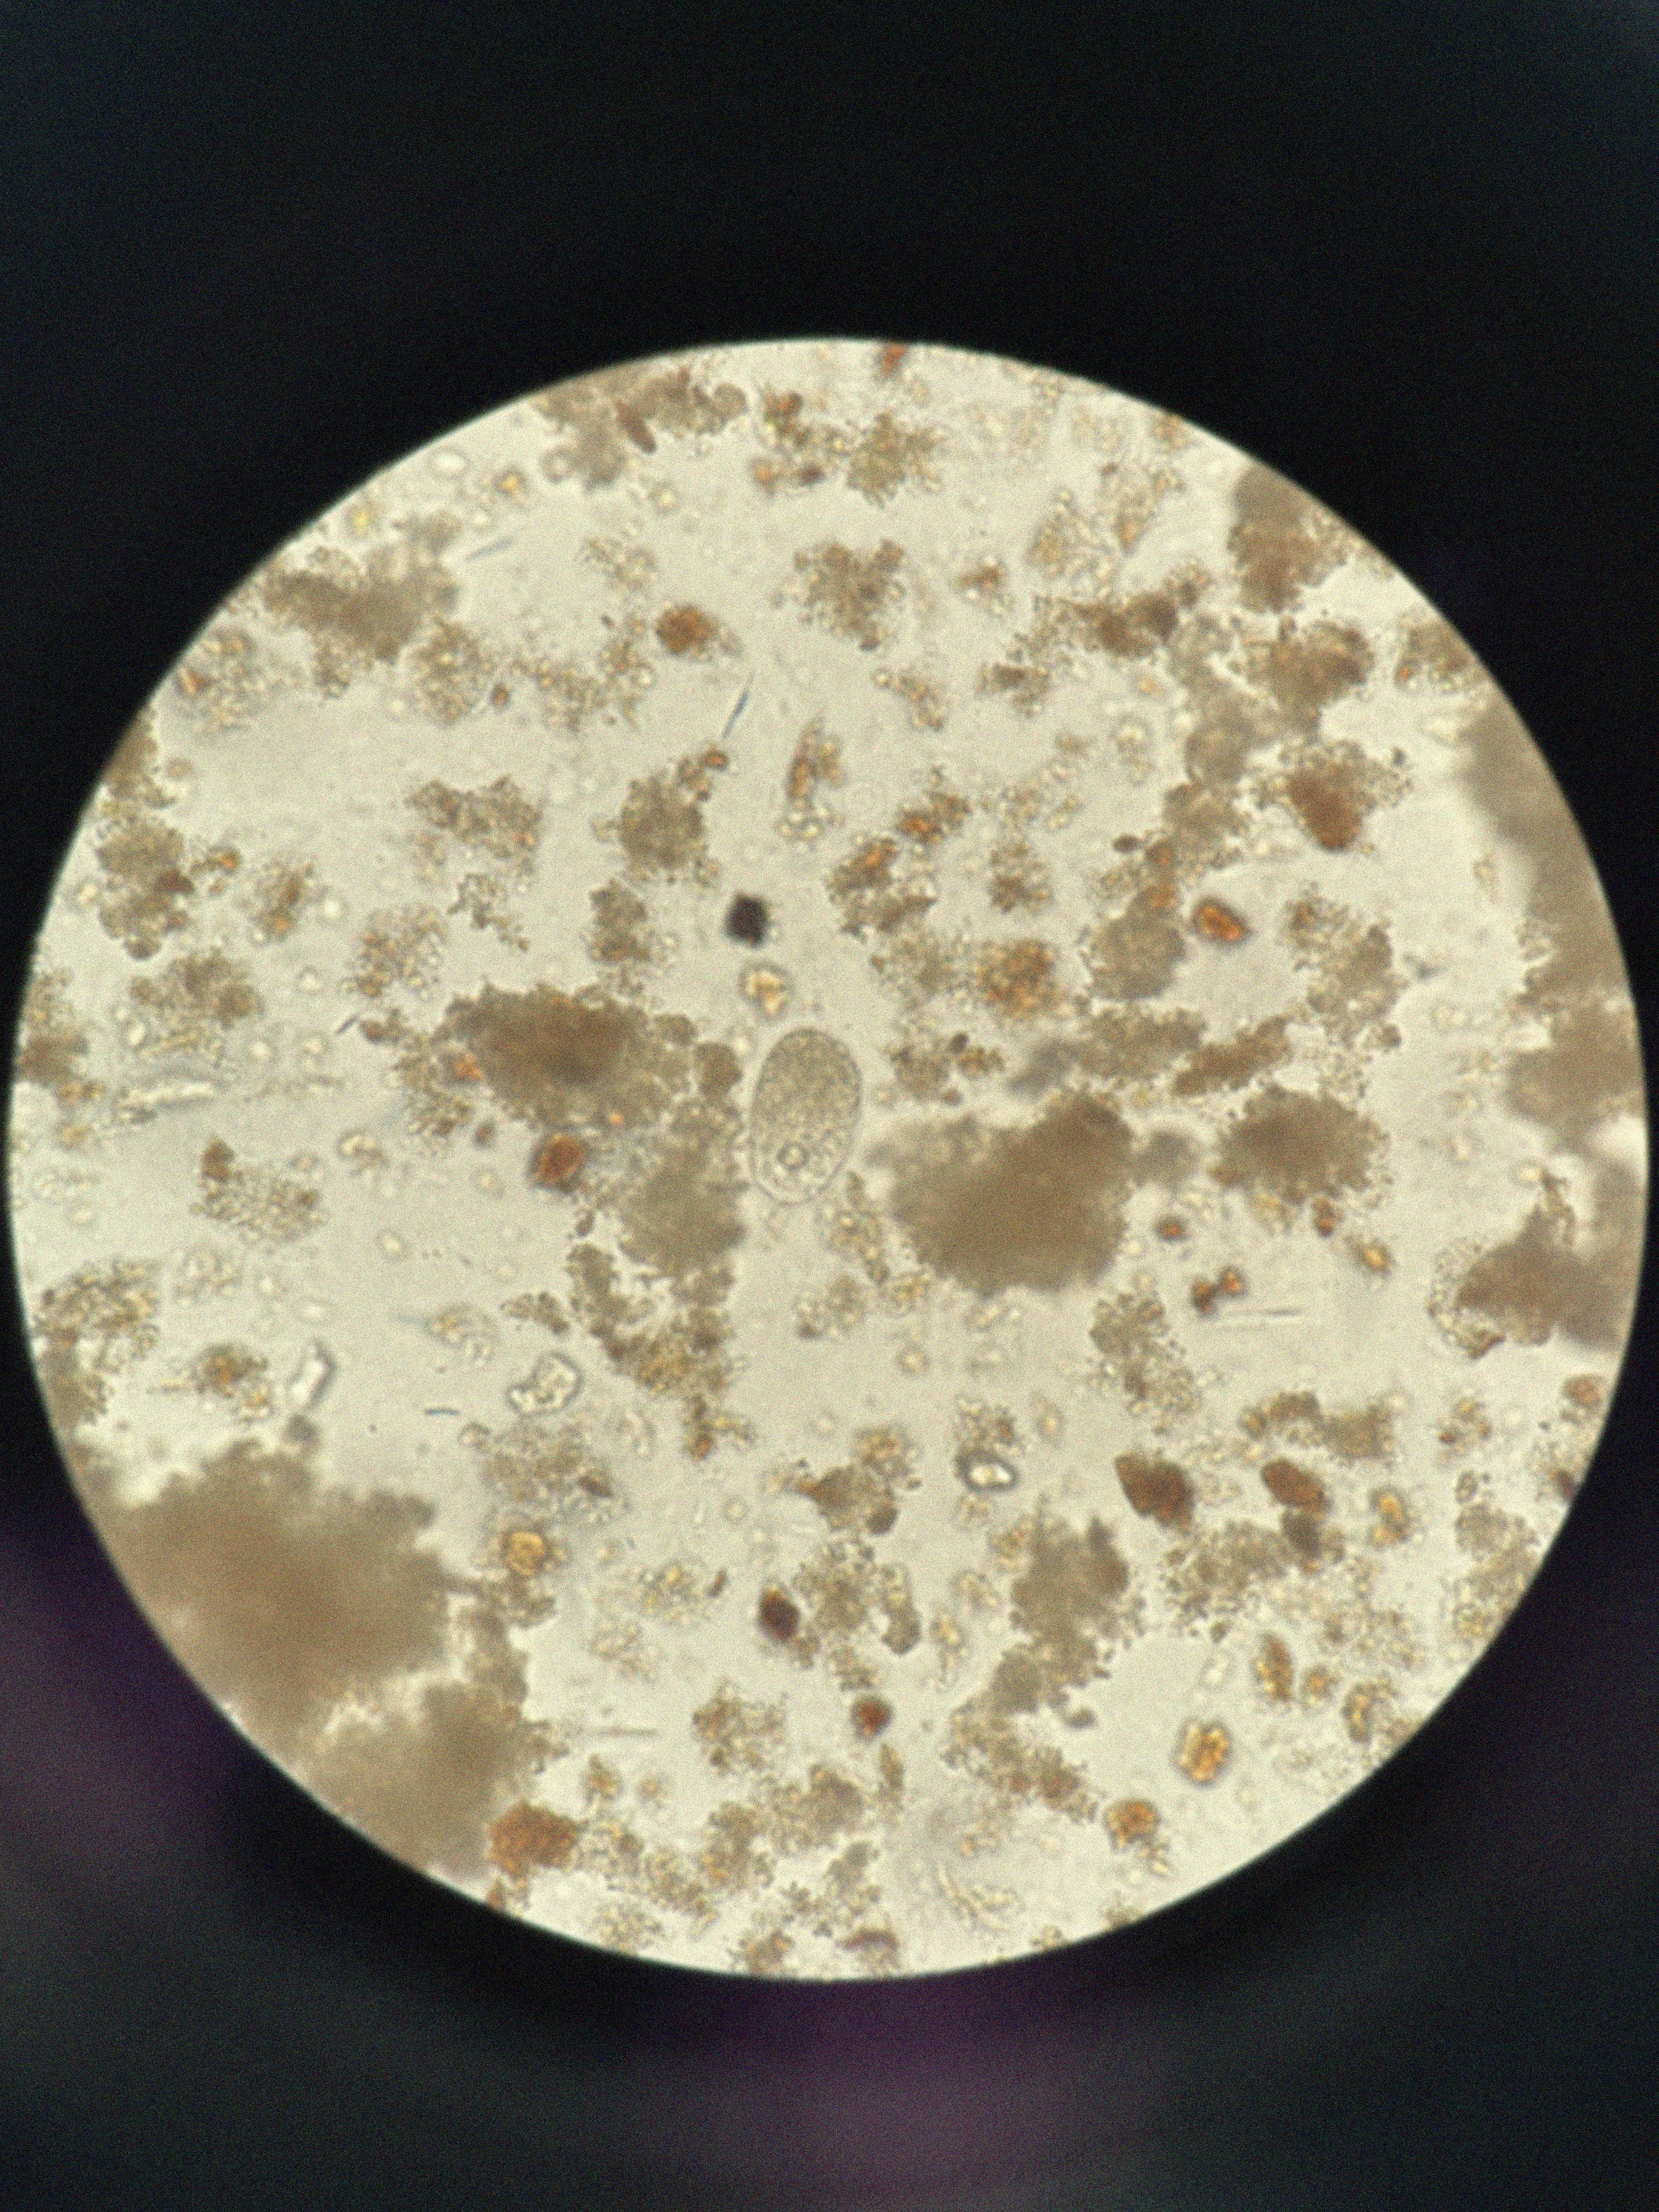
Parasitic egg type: Hookworm egg